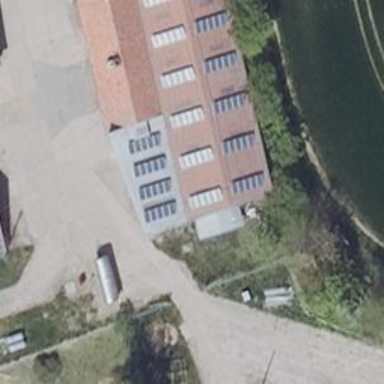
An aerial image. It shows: Solar photovoltaic panel generator producing electricity as small installation.